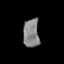
Tissue: prostate
Cell type: T cells
Senescence score: 0.307
Nuclear area (px): 444
Mean DAPI intensity: 133.232